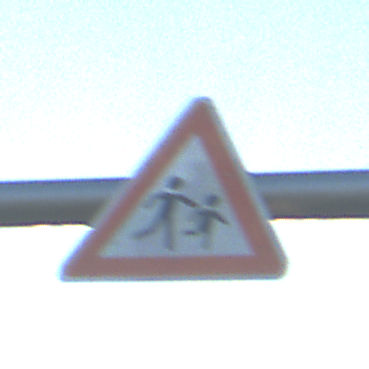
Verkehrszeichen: KinderLinks
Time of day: MorningAfternoon
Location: Outdoor (Nature)
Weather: Clear
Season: Winter
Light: Natural